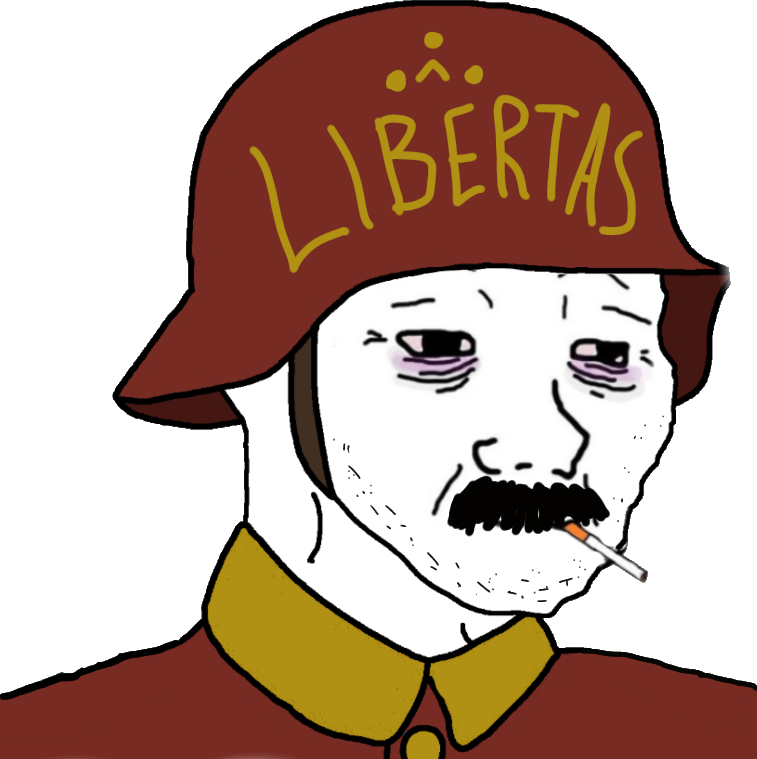
Label: 5_Doomer